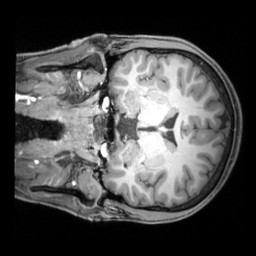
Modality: T1w
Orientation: coronal
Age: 24
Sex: male
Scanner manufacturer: siemens
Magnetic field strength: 3 T
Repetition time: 1.97 s
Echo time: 0.00206 s